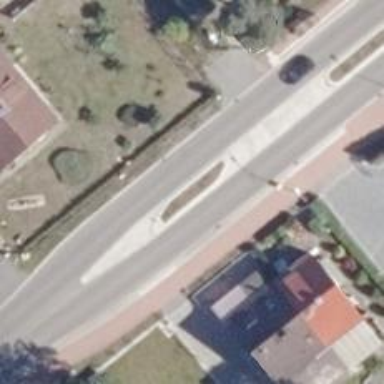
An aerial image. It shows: Traffic calming island.